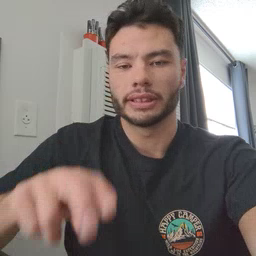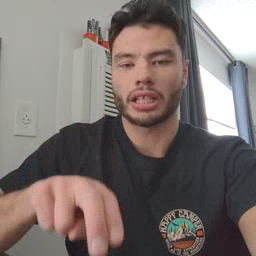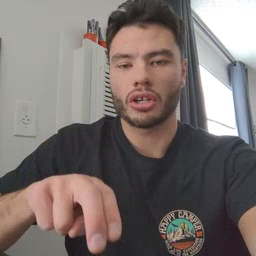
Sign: chair